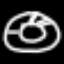
Label: donut